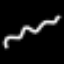
Label: squiggle